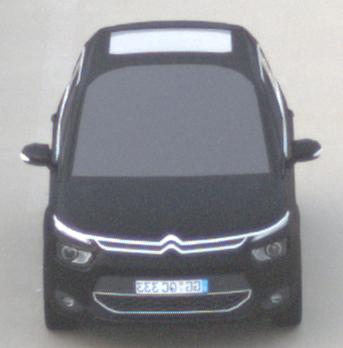
Make: Citroen
Model: Grand C4 Picasso VTi 120
Detailed model: Grand C4 Picasso (II)
Model produced from: 2013/10
Model produced until: 2015/02
Doors: 5
Color: black
Road condition: dry road
Daytime: sunrise or sunset
Contrast: low contrast